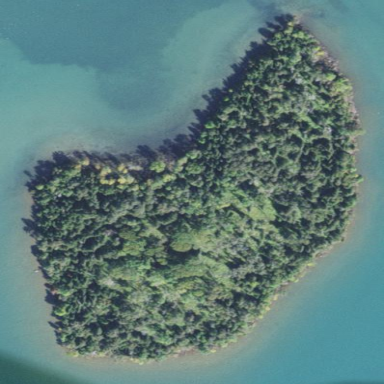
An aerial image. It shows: Islet.